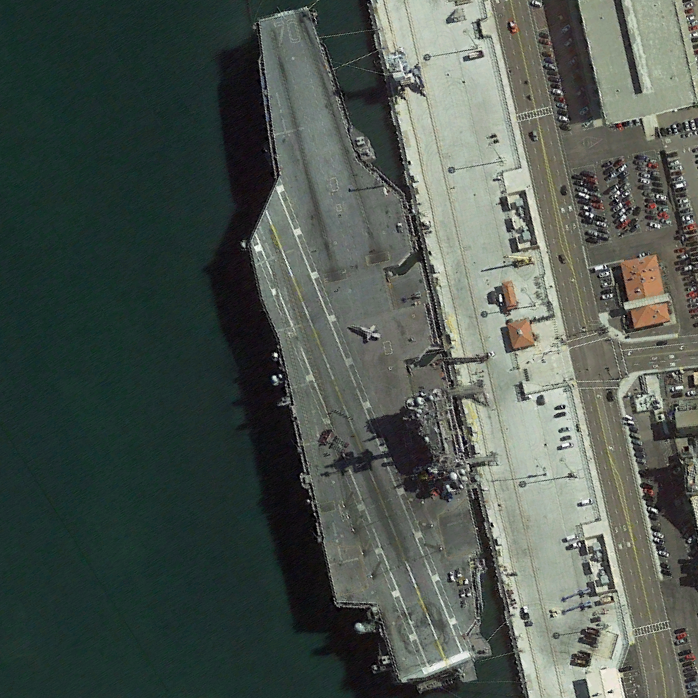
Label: aircraft_carrier